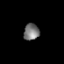
Tissue: prostate
Cell type: T cells
Senescence score: 0.2862
Nuclear area (px): 258
Mean DAPI intensity: 115.977